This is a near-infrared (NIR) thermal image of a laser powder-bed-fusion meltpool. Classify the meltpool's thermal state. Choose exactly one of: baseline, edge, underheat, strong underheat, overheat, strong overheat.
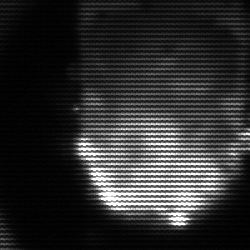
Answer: baseline